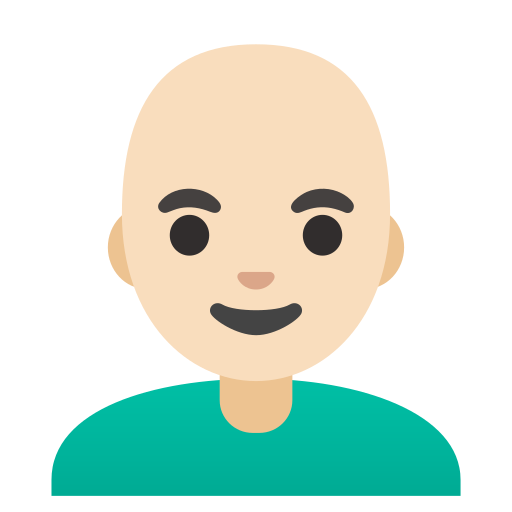
Emoji: 👨🏻‍🦲